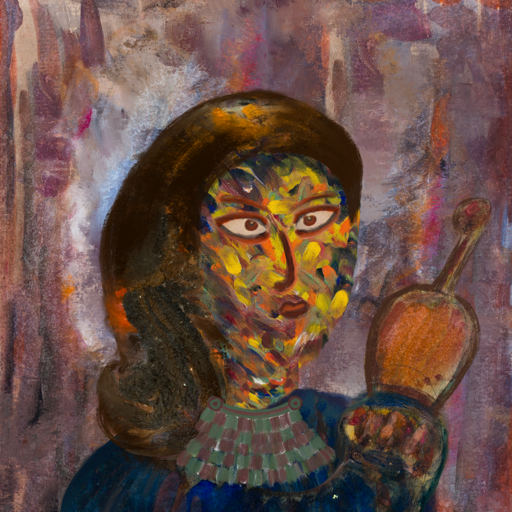
Background: Hypocrite, Head And Neck Side: An_Impression, Face Side: Roy_Bahadur, Bust: Pipe, Hair Side: Gypsy_Queen, Head Accessory: Blank, Second Necklace: After_Raid, Necklace: Blank, Baby: Blank